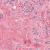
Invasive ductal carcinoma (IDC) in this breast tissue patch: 1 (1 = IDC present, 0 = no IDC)